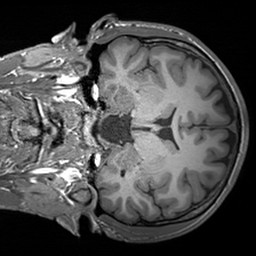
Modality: T1w
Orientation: coronal
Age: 22
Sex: male
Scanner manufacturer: siemens
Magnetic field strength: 3 T
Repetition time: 1.6 s
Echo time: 0.00236 s